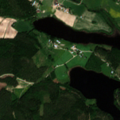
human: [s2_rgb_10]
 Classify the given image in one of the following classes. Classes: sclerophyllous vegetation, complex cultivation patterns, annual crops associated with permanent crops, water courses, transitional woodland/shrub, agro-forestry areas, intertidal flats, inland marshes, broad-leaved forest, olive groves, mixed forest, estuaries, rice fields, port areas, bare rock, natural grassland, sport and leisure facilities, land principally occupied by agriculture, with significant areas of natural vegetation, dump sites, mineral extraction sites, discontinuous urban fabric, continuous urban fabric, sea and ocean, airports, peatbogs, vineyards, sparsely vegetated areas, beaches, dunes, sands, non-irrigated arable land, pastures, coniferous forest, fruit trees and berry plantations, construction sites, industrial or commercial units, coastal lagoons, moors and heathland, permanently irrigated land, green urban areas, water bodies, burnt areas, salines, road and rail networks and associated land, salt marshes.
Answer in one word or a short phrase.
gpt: land principally occupied by agriculture, with significant areas of natural vegetation, coniferous forest, mixed forest